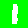
Digit: 1